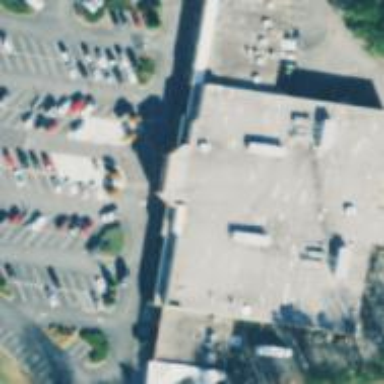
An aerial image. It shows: Supermarket.